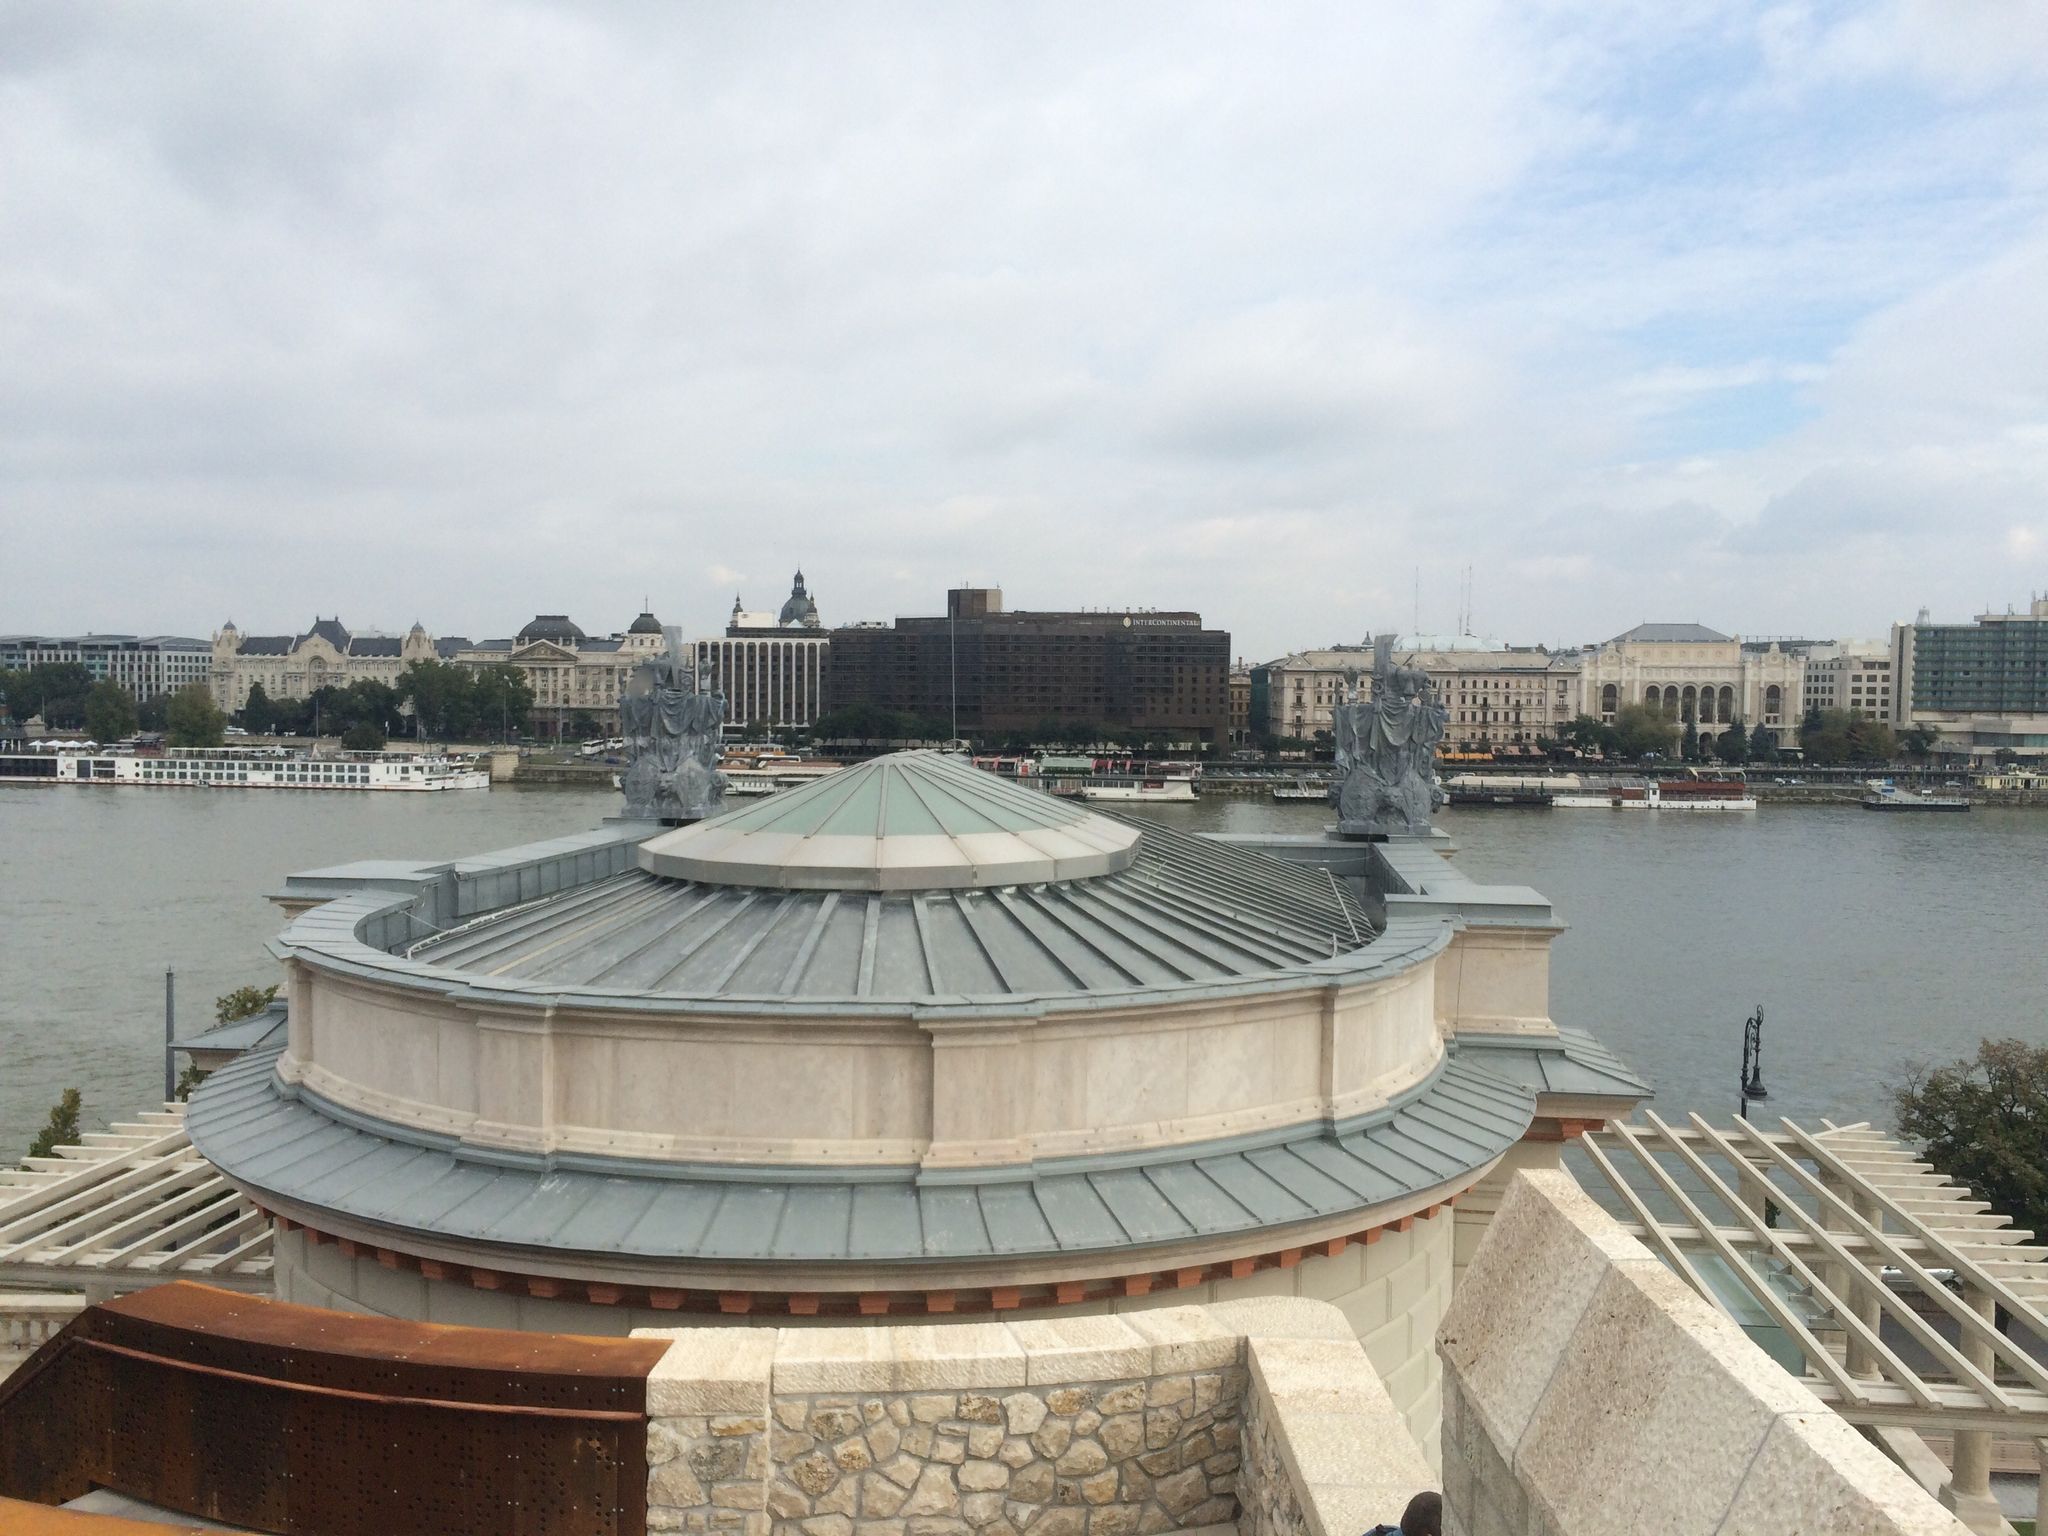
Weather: snowy
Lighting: day
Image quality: good
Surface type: walking surface
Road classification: steps
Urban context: urban centre
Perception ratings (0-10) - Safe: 3.27, Lively: 5.12, Beautiful: 4.41, Boring: 4.65, Depressing: 3.64, Wealthy: 6.01